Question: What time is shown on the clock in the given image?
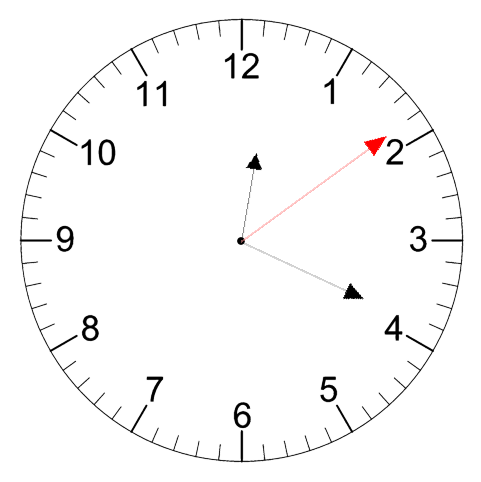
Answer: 12:19:09